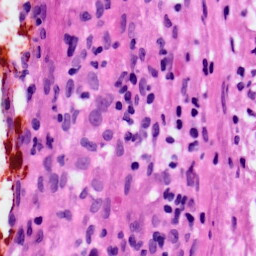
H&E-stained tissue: Lung